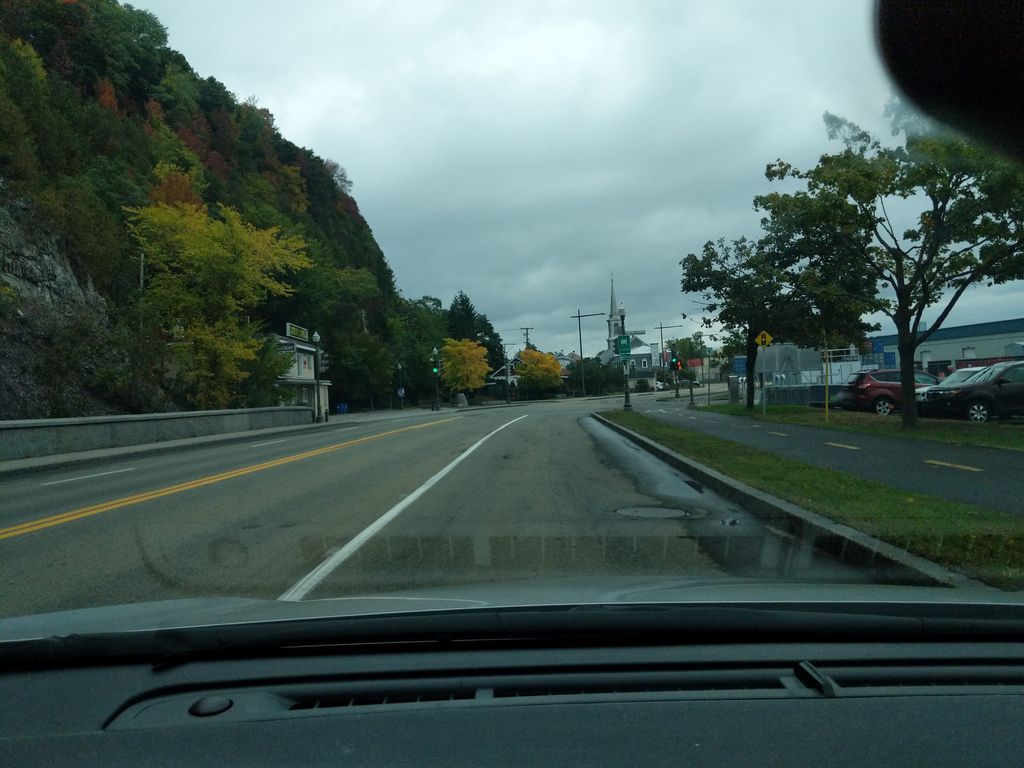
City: quebec_city